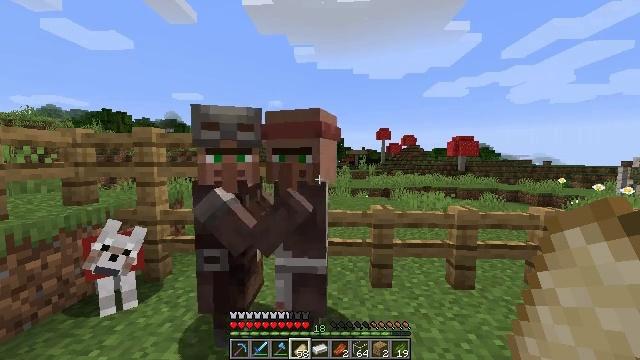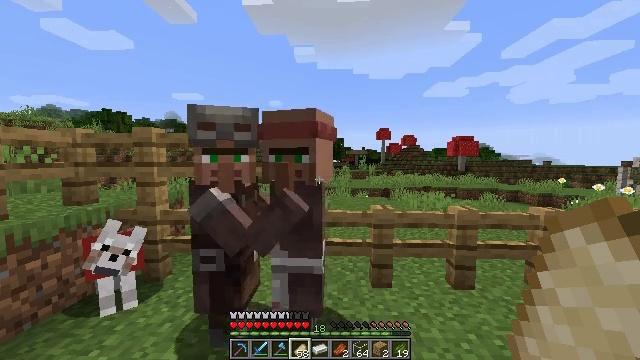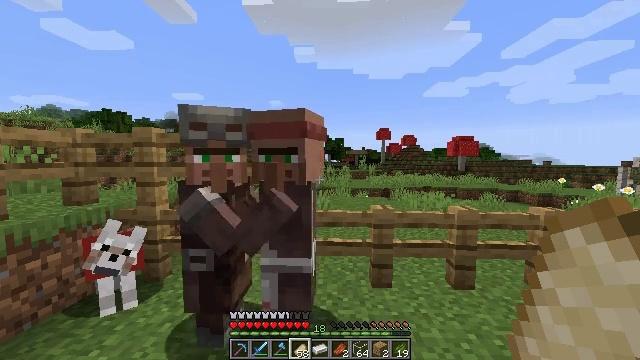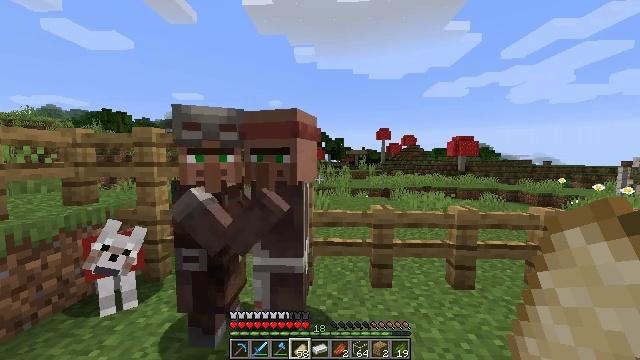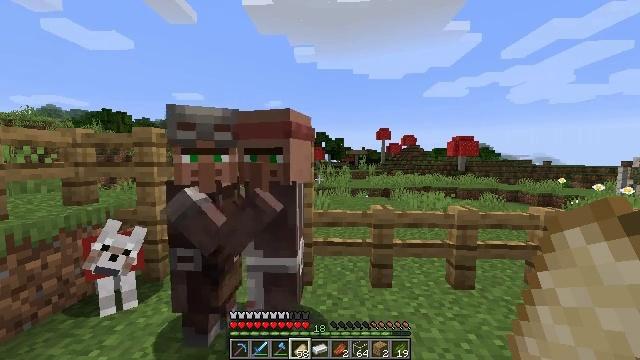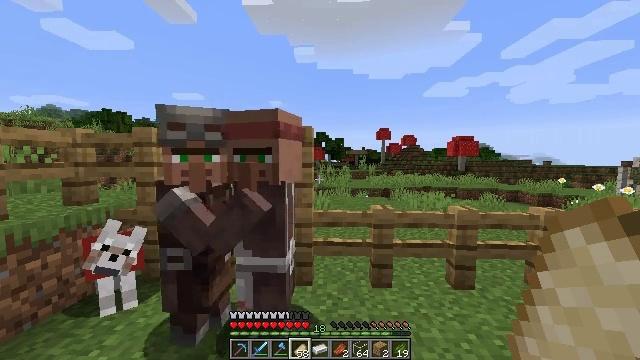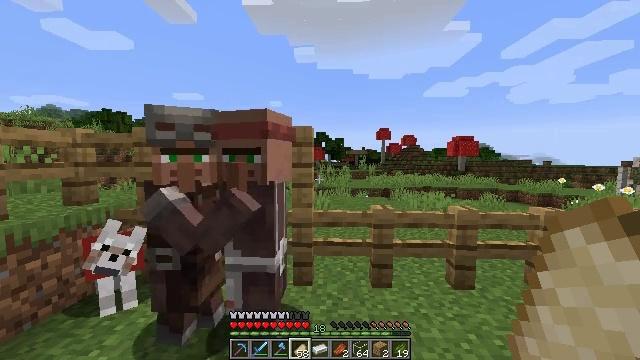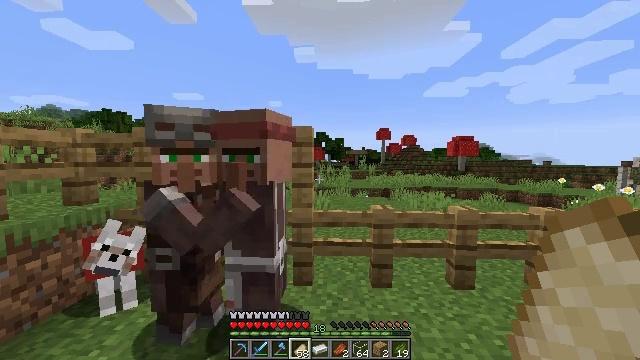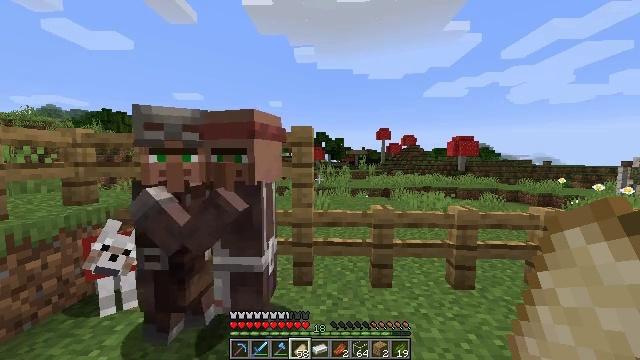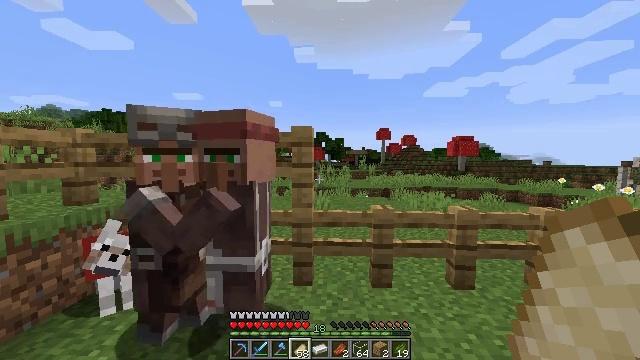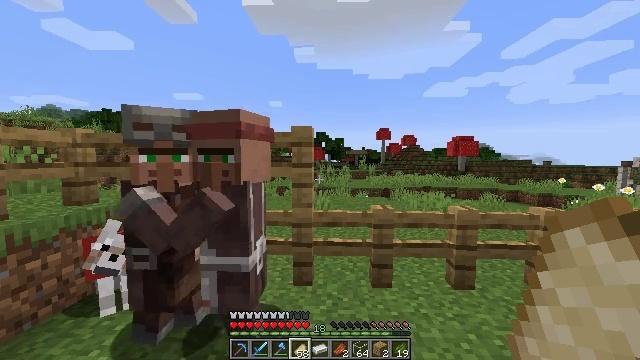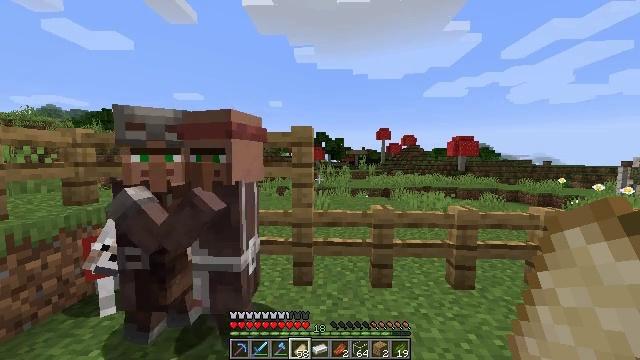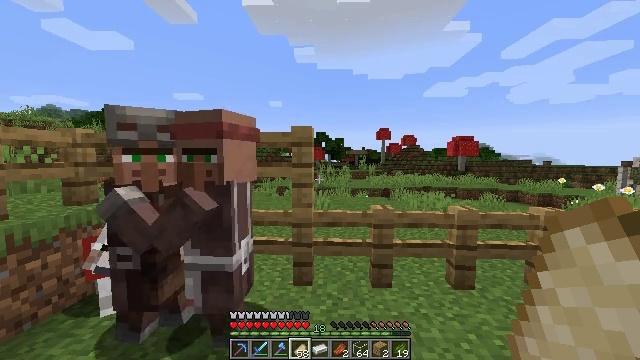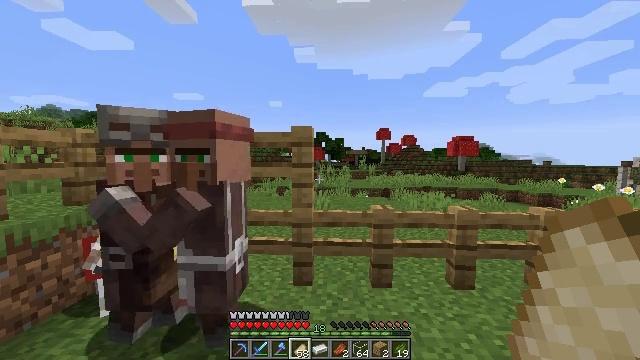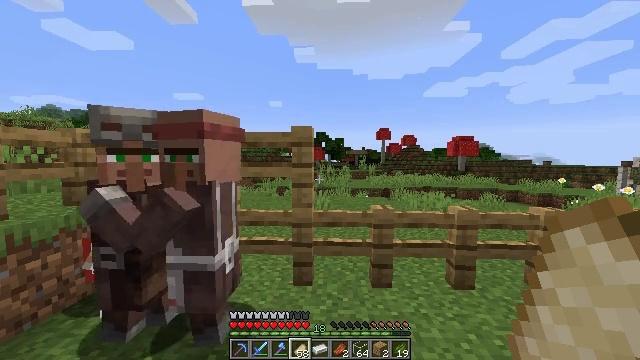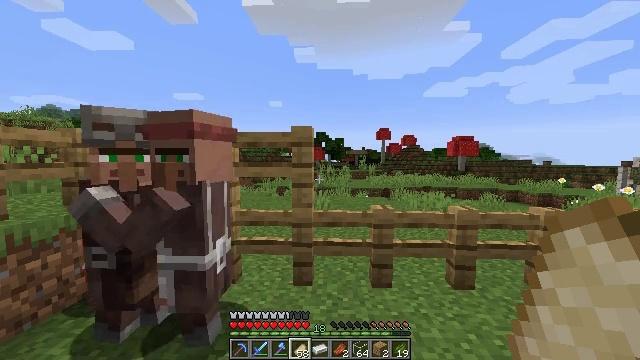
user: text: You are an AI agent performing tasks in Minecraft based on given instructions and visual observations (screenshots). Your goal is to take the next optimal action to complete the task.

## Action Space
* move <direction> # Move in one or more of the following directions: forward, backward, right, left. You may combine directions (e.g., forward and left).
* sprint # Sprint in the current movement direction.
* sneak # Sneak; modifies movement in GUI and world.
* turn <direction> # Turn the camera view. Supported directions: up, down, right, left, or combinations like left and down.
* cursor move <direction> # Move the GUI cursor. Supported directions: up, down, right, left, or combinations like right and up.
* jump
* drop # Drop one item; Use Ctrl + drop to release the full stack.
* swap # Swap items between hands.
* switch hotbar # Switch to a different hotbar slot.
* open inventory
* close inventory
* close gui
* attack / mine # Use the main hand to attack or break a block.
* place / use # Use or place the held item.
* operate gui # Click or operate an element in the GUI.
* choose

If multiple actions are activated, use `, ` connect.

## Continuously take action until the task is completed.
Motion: motion action
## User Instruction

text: Open the crafting table to make a chainmail chestplate.
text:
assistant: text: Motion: no_op
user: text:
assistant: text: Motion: no_op
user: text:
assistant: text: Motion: no_op
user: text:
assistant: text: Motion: no_op
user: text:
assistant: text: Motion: no_op
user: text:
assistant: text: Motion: no_op
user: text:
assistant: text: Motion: no_op
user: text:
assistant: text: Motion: no_op
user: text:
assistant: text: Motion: no_op
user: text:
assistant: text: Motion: no_op
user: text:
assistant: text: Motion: no_op
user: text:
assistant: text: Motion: no_op
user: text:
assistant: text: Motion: no_op
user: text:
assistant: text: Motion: no_op
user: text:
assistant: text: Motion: no_op
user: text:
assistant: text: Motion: no_op
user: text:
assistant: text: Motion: no_op
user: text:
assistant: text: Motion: no_op
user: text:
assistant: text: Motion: no_op
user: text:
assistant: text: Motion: no_op
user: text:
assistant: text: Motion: no_op
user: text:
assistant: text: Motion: no_op
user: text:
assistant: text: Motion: no_op
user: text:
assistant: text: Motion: no_op
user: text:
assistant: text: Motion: no_op
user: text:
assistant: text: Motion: no_op
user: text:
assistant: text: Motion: no_op
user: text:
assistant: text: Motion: no_op
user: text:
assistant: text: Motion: no_op
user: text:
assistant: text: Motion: no_op